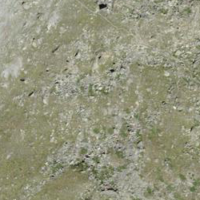
EUNIS habitat code: 48
Species observed at this site:
Chamaenerion fleischeri